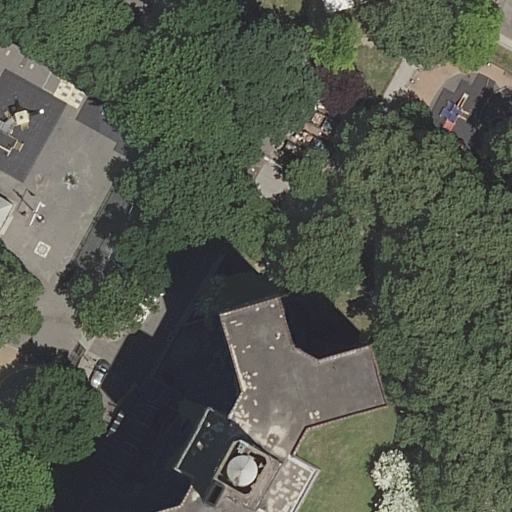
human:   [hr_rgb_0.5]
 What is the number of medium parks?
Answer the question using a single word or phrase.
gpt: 0

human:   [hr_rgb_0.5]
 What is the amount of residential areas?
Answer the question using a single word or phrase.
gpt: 1

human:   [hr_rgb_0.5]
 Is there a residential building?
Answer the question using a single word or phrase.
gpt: yes

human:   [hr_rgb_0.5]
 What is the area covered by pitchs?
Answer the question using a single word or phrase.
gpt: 91m2

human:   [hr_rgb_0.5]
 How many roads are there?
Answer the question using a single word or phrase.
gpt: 4

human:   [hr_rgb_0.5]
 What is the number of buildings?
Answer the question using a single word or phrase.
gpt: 2

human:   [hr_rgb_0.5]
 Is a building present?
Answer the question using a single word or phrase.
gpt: yes

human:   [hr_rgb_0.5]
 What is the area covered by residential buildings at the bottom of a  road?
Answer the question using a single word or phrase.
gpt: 956m2

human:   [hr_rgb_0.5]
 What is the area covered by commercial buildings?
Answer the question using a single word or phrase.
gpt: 0m2

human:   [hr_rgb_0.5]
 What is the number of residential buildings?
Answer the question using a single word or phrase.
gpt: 2

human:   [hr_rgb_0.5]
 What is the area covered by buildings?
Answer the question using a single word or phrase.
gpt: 966m2

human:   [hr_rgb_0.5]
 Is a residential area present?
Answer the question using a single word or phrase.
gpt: yes

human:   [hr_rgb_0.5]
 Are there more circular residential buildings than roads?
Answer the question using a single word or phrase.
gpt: no

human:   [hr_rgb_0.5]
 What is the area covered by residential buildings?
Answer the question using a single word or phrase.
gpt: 966m2

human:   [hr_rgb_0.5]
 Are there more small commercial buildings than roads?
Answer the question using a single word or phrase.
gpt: no

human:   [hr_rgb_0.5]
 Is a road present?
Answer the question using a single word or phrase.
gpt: yes

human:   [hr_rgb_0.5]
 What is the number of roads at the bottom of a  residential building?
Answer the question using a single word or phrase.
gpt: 2

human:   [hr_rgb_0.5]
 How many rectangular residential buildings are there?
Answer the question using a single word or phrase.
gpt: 1

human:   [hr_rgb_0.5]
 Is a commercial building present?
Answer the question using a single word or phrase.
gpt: no

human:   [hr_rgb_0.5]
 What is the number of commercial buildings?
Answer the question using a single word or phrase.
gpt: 0

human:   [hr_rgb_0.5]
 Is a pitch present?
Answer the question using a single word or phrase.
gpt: yes

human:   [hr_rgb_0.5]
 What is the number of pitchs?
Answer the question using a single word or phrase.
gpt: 1

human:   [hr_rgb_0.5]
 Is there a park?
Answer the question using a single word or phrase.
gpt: yes

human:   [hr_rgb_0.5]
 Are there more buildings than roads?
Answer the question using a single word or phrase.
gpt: no

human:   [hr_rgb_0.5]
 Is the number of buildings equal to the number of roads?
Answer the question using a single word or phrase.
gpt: no

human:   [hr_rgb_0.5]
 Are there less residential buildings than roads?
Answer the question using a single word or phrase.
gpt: yes

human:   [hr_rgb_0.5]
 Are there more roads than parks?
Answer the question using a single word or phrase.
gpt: yes

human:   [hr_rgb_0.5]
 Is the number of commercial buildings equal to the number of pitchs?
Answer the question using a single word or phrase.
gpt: no

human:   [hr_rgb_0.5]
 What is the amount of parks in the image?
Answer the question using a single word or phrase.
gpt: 1

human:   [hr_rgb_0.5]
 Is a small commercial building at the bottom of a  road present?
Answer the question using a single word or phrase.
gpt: no

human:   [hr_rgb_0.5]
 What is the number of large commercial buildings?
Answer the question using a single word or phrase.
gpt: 0

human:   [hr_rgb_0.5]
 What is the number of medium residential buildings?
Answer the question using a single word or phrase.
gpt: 0

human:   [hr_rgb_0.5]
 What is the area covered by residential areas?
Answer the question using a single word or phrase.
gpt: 5111m2

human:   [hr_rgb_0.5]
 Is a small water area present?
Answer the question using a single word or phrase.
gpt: no

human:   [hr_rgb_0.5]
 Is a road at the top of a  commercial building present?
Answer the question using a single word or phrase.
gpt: no

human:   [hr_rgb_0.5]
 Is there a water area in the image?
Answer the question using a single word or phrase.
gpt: no

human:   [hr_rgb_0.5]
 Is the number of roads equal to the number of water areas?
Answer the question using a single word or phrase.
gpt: no

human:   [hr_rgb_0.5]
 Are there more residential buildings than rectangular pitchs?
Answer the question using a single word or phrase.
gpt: yes

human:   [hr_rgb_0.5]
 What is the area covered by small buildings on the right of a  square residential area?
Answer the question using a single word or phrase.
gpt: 0m2

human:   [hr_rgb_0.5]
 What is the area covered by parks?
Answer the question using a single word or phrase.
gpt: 51m2

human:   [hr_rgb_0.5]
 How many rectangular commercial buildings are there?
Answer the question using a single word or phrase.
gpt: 0

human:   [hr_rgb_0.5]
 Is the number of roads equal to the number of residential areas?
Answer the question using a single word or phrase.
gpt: no

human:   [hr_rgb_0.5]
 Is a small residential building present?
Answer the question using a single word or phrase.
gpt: yes

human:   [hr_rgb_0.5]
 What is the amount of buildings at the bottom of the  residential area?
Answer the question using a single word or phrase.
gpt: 0

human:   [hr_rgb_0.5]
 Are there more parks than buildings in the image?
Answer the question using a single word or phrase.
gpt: no

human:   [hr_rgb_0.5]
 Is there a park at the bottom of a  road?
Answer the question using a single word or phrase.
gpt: no

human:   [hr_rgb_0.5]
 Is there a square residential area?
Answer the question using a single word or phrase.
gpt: no

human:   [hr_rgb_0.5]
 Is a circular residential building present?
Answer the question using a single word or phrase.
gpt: no

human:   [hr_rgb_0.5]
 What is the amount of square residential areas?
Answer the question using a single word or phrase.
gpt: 0

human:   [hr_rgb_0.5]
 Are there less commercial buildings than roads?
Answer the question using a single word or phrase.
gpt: yes

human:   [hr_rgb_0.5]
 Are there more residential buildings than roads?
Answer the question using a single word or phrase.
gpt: no

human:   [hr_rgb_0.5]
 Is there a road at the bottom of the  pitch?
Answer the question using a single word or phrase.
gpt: yes

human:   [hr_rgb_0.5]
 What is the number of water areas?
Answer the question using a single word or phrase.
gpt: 0

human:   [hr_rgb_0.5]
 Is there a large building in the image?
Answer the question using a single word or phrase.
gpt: yes

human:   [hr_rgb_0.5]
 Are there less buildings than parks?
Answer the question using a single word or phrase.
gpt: no

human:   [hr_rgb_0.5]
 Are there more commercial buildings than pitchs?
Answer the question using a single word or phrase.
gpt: no

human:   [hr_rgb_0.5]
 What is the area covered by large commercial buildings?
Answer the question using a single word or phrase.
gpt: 0m2

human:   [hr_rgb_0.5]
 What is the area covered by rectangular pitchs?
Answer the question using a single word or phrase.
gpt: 91m2

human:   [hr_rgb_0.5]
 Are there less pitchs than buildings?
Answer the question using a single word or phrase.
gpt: yes

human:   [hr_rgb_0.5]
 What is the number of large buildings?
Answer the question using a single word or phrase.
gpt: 1

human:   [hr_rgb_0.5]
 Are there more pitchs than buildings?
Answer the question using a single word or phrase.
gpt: no

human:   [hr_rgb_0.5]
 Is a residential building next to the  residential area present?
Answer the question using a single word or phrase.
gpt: yes

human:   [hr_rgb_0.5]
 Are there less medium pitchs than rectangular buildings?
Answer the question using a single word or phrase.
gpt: yes

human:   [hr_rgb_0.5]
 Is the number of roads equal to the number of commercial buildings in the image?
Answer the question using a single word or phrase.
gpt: no